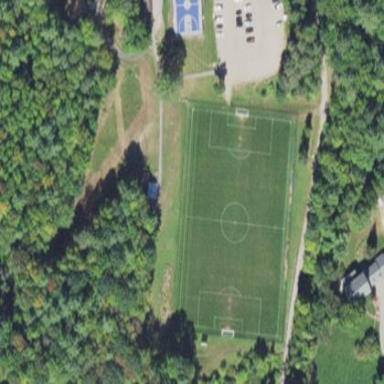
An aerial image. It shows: Lacrosse pitch for leisure sports activities.